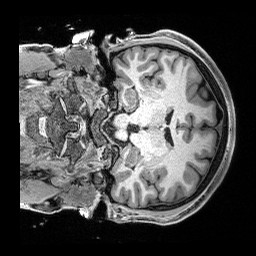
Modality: T1w
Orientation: coronal
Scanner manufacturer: siemens
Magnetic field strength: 3 T
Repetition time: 2.4 s
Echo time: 0.00122 s